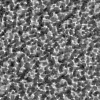
Atmospheric dust classification: not_dusty